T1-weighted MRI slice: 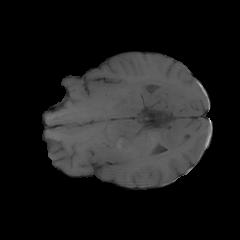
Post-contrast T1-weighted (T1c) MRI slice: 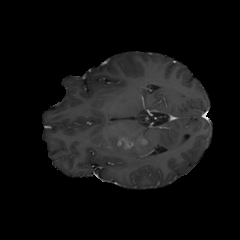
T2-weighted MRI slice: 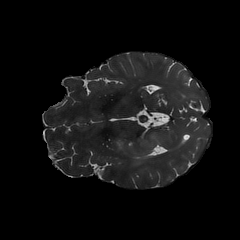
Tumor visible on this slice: yes